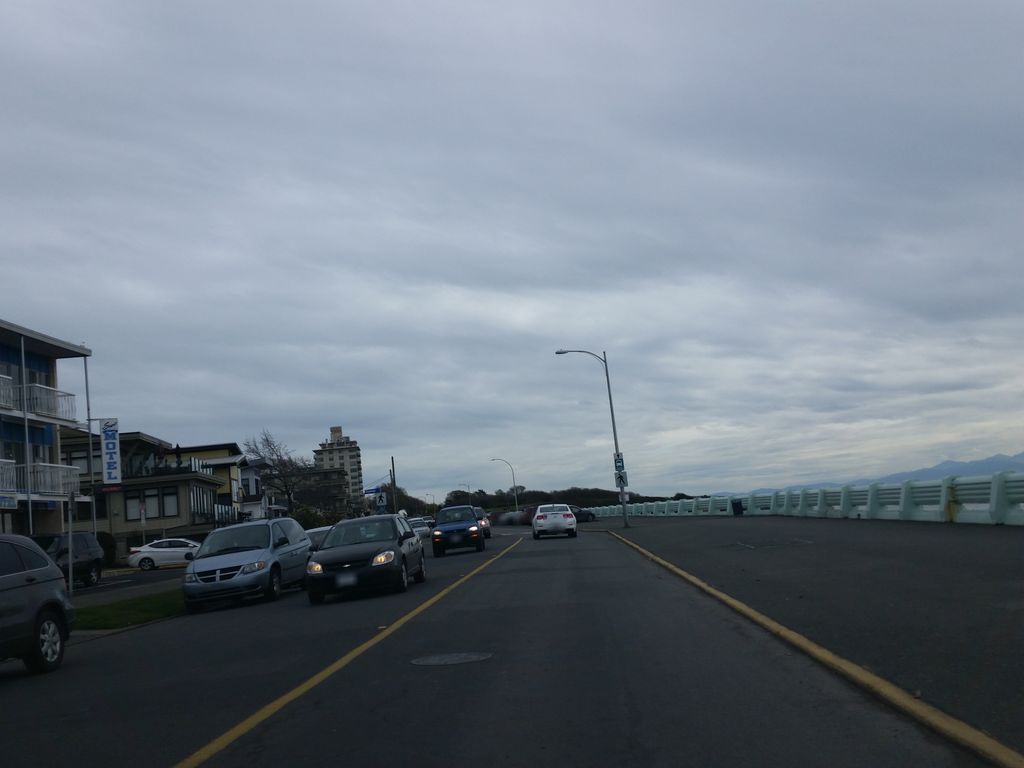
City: victoria